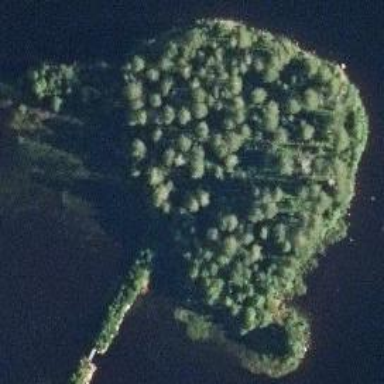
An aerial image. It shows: Islet.